Question: I don't seem to get angularjs running.
Short description: All i'm trying to do here is to reach the orderservice thru the 3 steps. Route -> orderController -> orderService and there console.log() a message. This will later make a ajaxcall to server and retrive some data to play with.
Problem seem to occure when app.js is trying to call controller and nothing happens. No error, nada.
'''
<script type="text/javascript" src="../../Scripts/angular.min.js"></script>
<script type="text/javascript" src="../../Scripts/angular-route.min.js"></script>
<script type="text/javascript" src="../../App_AngularJs/app.js"></script>
<script type="text/javascript" src="../../App_AngularJs/controllers/orders/orderController.js"></script>
<script type="text/javascript" src="../../App_AngularJs/service/orderService.js"></script>
<div class="container" ng-app="app">
</div>
'''
'''
console.log("app.js LOADED...");
angular.module('app', ['ngRoute', 'app.controller', 'app.service'])
.config(['$routeProvider', function($routeProvider) {
$routeProvider
.when('/', {
templateUrl: 'partials/orderList.htm',
controller: 'MyCtrl1'
});
}
]);
'''
'''
console.log("orderController.js LOADED...");
angular.module('app.controller', [])
.controller('MyCtrl1', ['$scope', 'orderService', function ($scope, orderService) {
console.log("hej");
init();
function init() {
console.log("hej");
var hej = orderService.query();
console.log(hej);
}
}
]);
'''
'''
console.log("orderService.js LOADED...");
angular.module('app.service', [])
.service('orderService', [
function() {
return {
query: function() {
// the query code here.
}
};
}
]);
'''

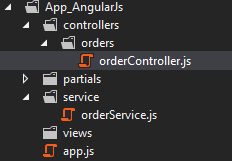
Answer: you should have 'ng-view' in your html in order to work with $routeProvider add following code to html is one way to do it...
'''
<ng-view></ng-view>
'''
but if you want to work your example which is working (I tested it here is <URL> just add ng-controller to one of your html tag like this
'''
<div ng-controller="MyCtrl1"></div>
'''